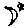
Label: moon